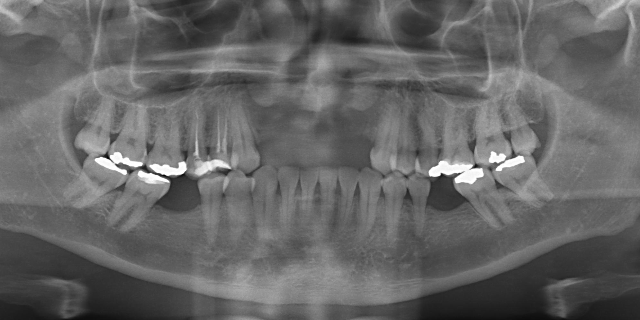
adult